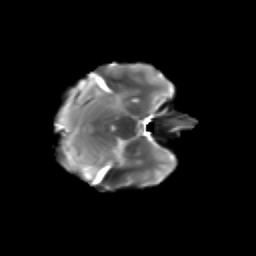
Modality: T2w
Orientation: axial
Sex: female
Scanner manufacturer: siemens
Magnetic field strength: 3 T
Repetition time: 5 s
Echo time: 0.071 s